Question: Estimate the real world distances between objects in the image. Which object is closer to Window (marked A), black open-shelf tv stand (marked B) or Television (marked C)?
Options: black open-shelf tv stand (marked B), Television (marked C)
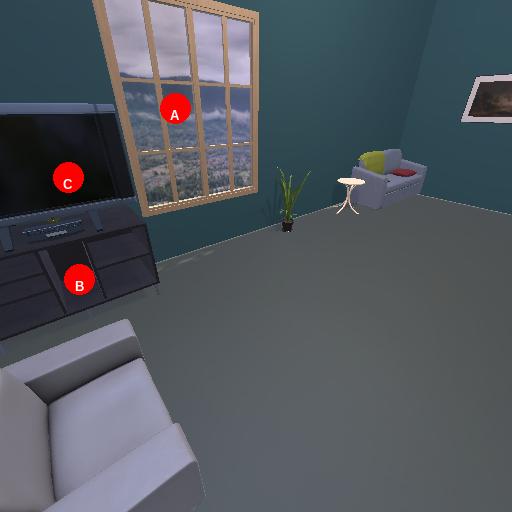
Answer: black open-shelf tv stand (marked B)